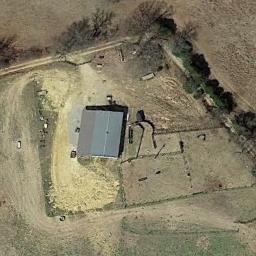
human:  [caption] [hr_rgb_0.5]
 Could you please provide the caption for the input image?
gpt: In a sparse residential area there is a gray house surrounded by open spaces .

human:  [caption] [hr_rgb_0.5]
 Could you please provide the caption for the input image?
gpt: The room is surrounded by trees .

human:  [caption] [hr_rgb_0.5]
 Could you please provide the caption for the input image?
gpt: Many trees are beside the sparse residential .

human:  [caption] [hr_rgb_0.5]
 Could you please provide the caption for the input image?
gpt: The sparse residential is on the bare land next to some trees .

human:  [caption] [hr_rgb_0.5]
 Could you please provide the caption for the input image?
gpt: A sparse residential area with a building and bare land .